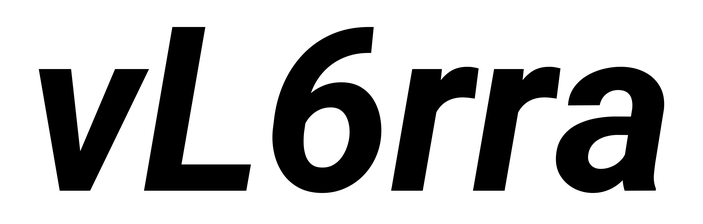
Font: Roboto-Italic_Bold_Italic